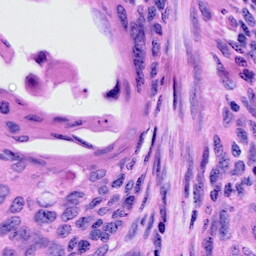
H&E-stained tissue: Cervix